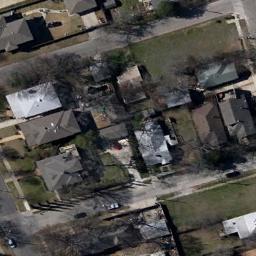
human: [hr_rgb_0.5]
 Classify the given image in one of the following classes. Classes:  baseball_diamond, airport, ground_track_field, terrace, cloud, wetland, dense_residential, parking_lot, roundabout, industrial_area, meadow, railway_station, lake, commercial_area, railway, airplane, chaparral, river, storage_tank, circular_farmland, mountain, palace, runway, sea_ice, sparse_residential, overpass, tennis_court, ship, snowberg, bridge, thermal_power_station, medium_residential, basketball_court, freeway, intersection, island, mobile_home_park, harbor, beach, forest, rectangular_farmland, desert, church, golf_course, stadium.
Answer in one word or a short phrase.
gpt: medium_residential